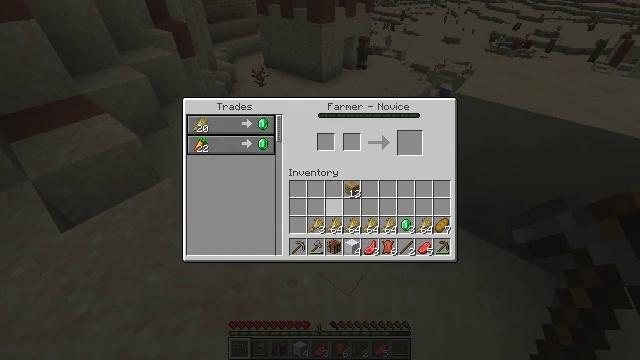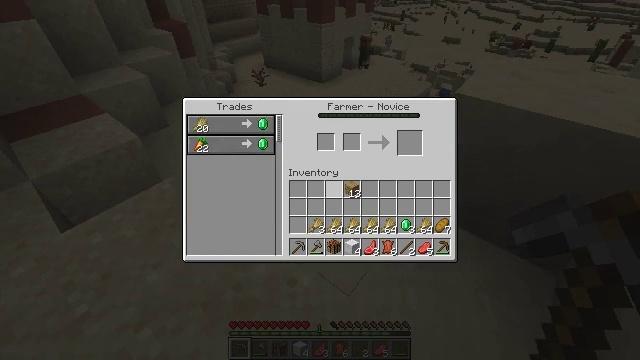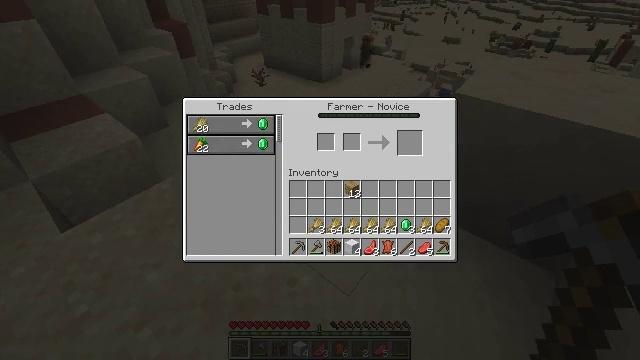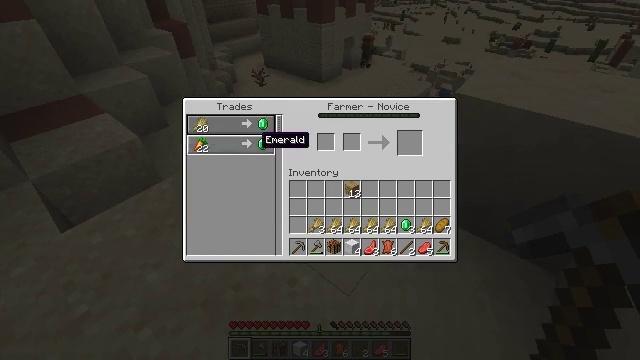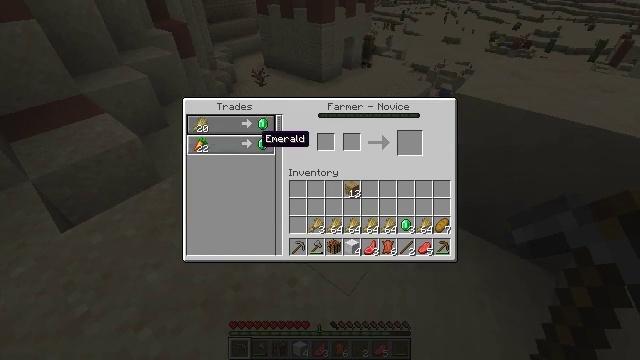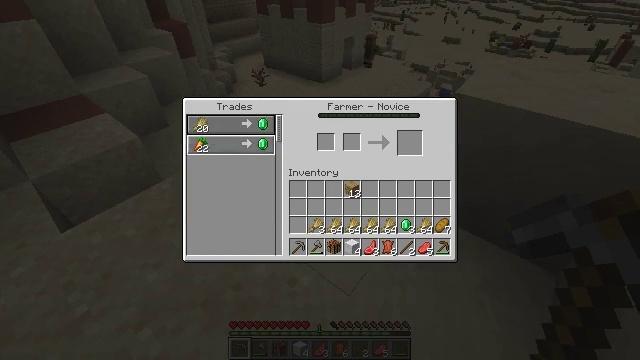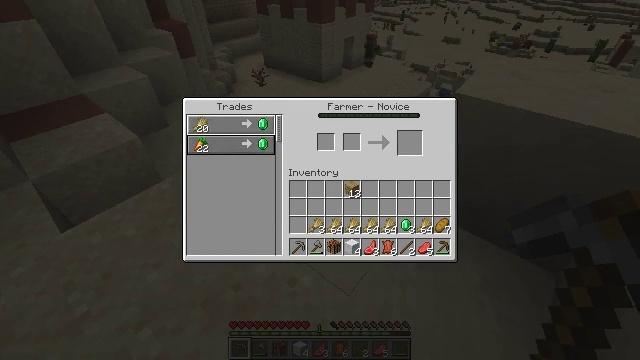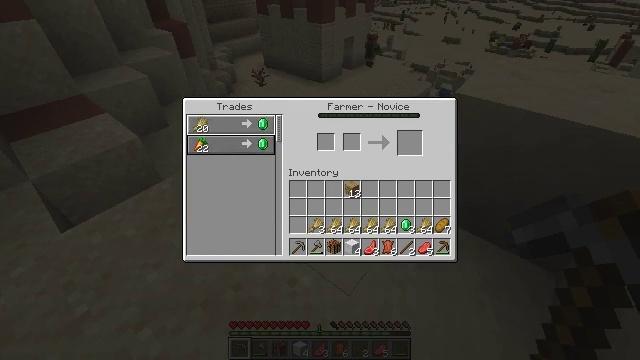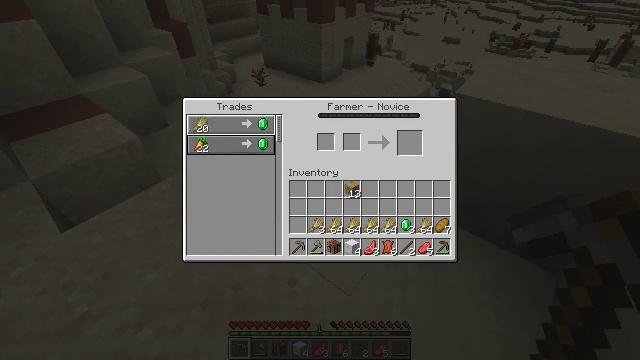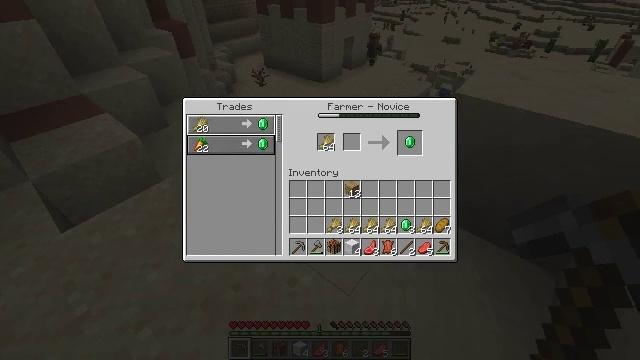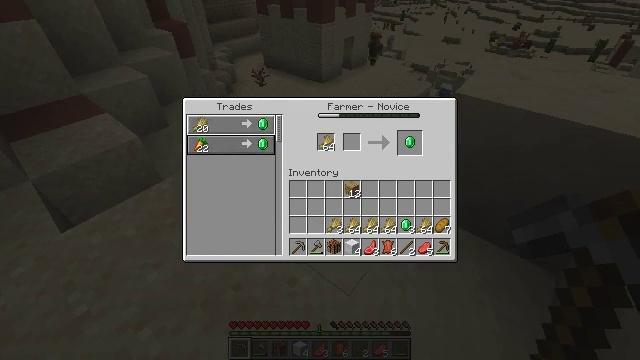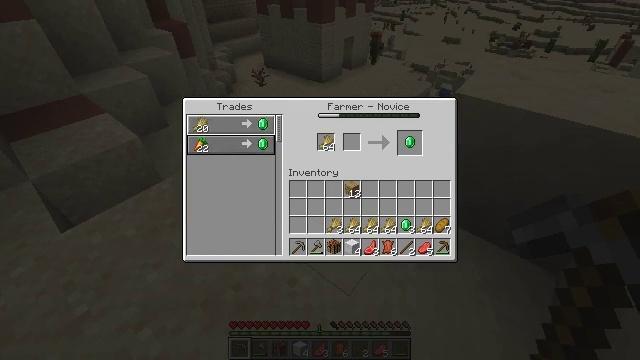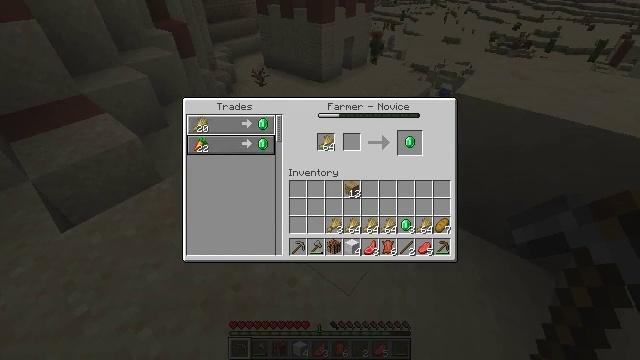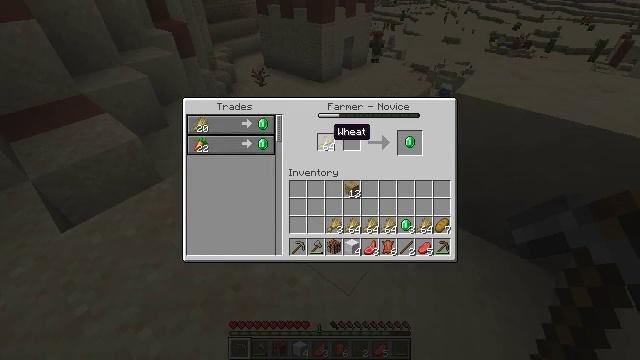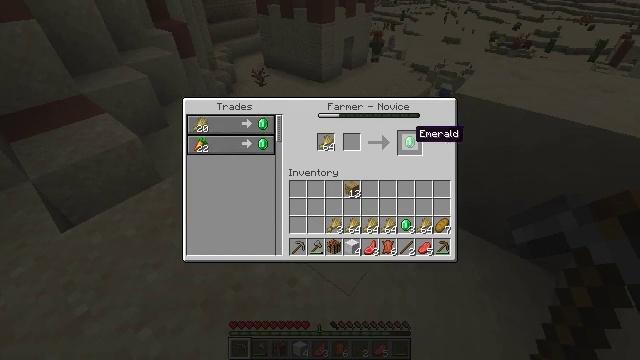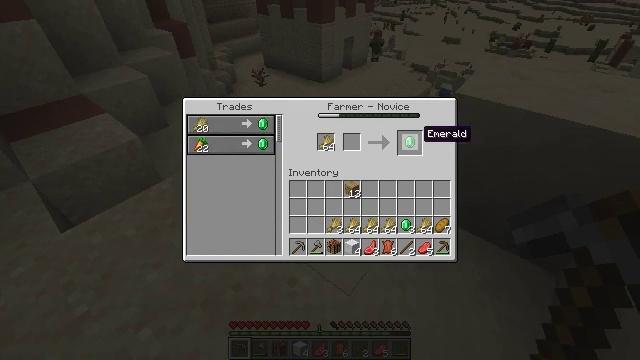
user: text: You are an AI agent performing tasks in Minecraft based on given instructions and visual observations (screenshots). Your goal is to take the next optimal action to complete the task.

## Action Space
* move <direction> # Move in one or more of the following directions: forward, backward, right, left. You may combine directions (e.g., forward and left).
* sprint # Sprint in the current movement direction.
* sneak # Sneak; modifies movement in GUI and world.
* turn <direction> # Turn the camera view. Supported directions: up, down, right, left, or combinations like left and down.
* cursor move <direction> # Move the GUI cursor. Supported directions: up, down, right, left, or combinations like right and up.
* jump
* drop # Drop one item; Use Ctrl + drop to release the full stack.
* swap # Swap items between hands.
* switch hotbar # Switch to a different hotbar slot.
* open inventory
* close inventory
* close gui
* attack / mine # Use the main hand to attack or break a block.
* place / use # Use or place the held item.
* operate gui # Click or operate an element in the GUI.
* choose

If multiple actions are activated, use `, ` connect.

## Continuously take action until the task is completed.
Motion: motion action
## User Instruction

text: craft item air
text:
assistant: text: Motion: cursor move left
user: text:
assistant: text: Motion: cursor move left and up
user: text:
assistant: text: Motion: cursor move left and up
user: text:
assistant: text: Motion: no_op
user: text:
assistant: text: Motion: cursor move left
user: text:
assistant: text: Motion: cursor move left and up
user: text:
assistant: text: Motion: no_op
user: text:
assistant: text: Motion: no_op
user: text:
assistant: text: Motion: operate gui
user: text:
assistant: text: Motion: operate gui
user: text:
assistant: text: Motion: no_op
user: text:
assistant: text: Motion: cursor move right
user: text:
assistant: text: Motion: cursor move right and down
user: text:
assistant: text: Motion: cursor move right
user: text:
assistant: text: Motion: cursor move right
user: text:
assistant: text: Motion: no_op
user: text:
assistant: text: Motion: sneak
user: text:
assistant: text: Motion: sneak
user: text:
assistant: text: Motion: sneak, cursor move left
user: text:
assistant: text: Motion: sneak
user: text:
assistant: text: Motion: sneak, operate gui
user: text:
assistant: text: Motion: sneak, operate gui
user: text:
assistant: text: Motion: sneak
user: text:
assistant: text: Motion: sneak
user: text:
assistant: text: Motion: sneak
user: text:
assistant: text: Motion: sneak